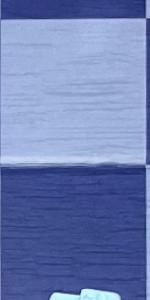
Label: Empty